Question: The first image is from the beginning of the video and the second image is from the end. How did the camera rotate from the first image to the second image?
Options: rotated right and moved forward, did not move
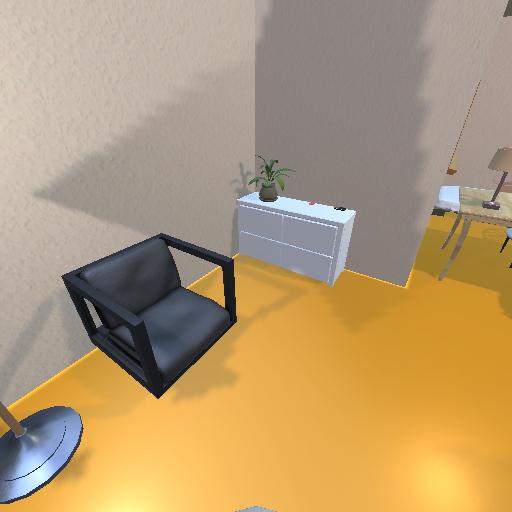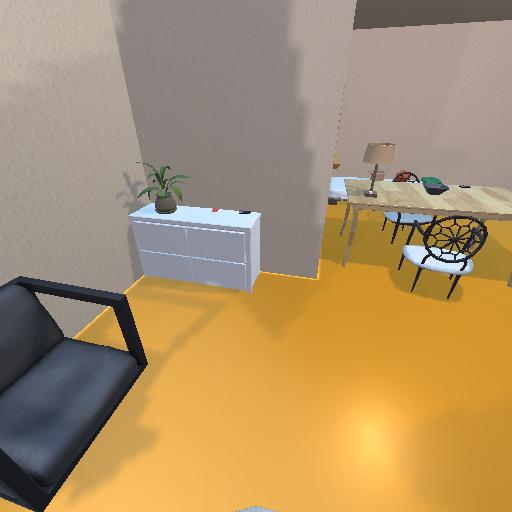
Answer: rotated right and moved forward